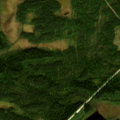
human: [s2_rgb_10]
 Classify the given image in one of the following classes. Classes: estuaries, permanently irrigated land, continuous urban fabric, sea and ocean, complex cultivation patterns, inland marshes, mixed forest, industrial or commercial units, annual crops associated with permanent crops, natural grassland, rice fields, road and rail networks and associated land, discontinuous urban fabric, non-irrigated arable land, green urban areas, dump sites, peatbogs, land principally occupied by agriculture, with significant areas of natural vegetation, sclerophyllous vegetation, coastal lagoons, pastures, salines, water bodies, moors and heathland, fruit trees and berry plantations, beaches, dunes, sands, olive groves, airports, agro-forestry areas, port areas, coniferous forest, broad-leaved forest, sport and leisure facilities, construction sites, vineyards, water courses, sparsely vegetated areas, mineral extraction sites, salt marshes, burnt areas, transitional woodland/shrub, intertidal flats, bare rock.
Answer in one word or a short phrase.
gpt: coniferous forest, transitional woodland/shrub, peatbogs